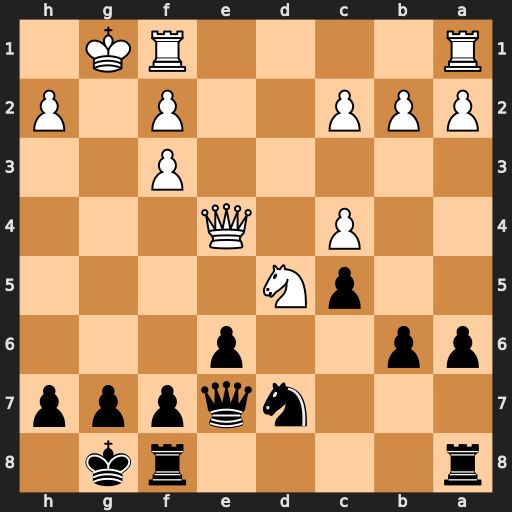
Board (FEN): r4rk1/3nqppp/pp2p3/2pN4/2P1Q3/5P2/PPP2P1P/R4RK1
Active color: b
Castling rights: -
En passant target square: -
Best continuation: Qg5+ Qg4 Qxg4+ fxg4 exd5